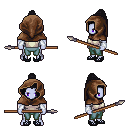
a pixel art fantasy rpg character, male body template, dark elf, purple skin, white sleeveless shirt, teal pants, raven long topknot hairstyle, cloth hood, white cloth bracers, ghillies, spear, four views (front, back, left, right), 2x2 character sprite sheet, small pixel art, hard edges, no anti-aliasing